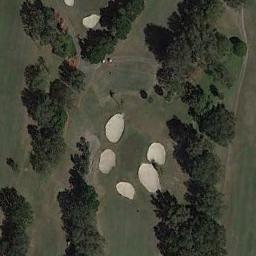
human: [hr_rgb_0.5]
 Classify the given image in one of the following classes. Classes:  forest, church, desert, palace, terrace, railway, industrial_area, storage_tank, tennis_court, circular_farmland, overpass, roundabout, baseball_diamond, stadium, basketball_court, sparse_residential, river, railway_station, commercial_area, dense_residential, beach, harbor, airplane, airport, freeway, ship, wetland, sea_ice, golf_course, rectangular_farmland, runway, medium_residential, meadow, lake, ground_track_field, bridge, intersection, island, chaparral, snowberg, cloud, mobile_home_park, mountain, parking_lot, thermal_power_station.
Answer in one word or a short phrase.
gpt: golf_course